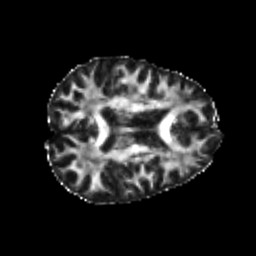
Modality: FA
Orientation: axial
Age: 24
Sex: male
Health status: healthy
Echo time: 0.074 s